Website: apple
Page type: address-validator
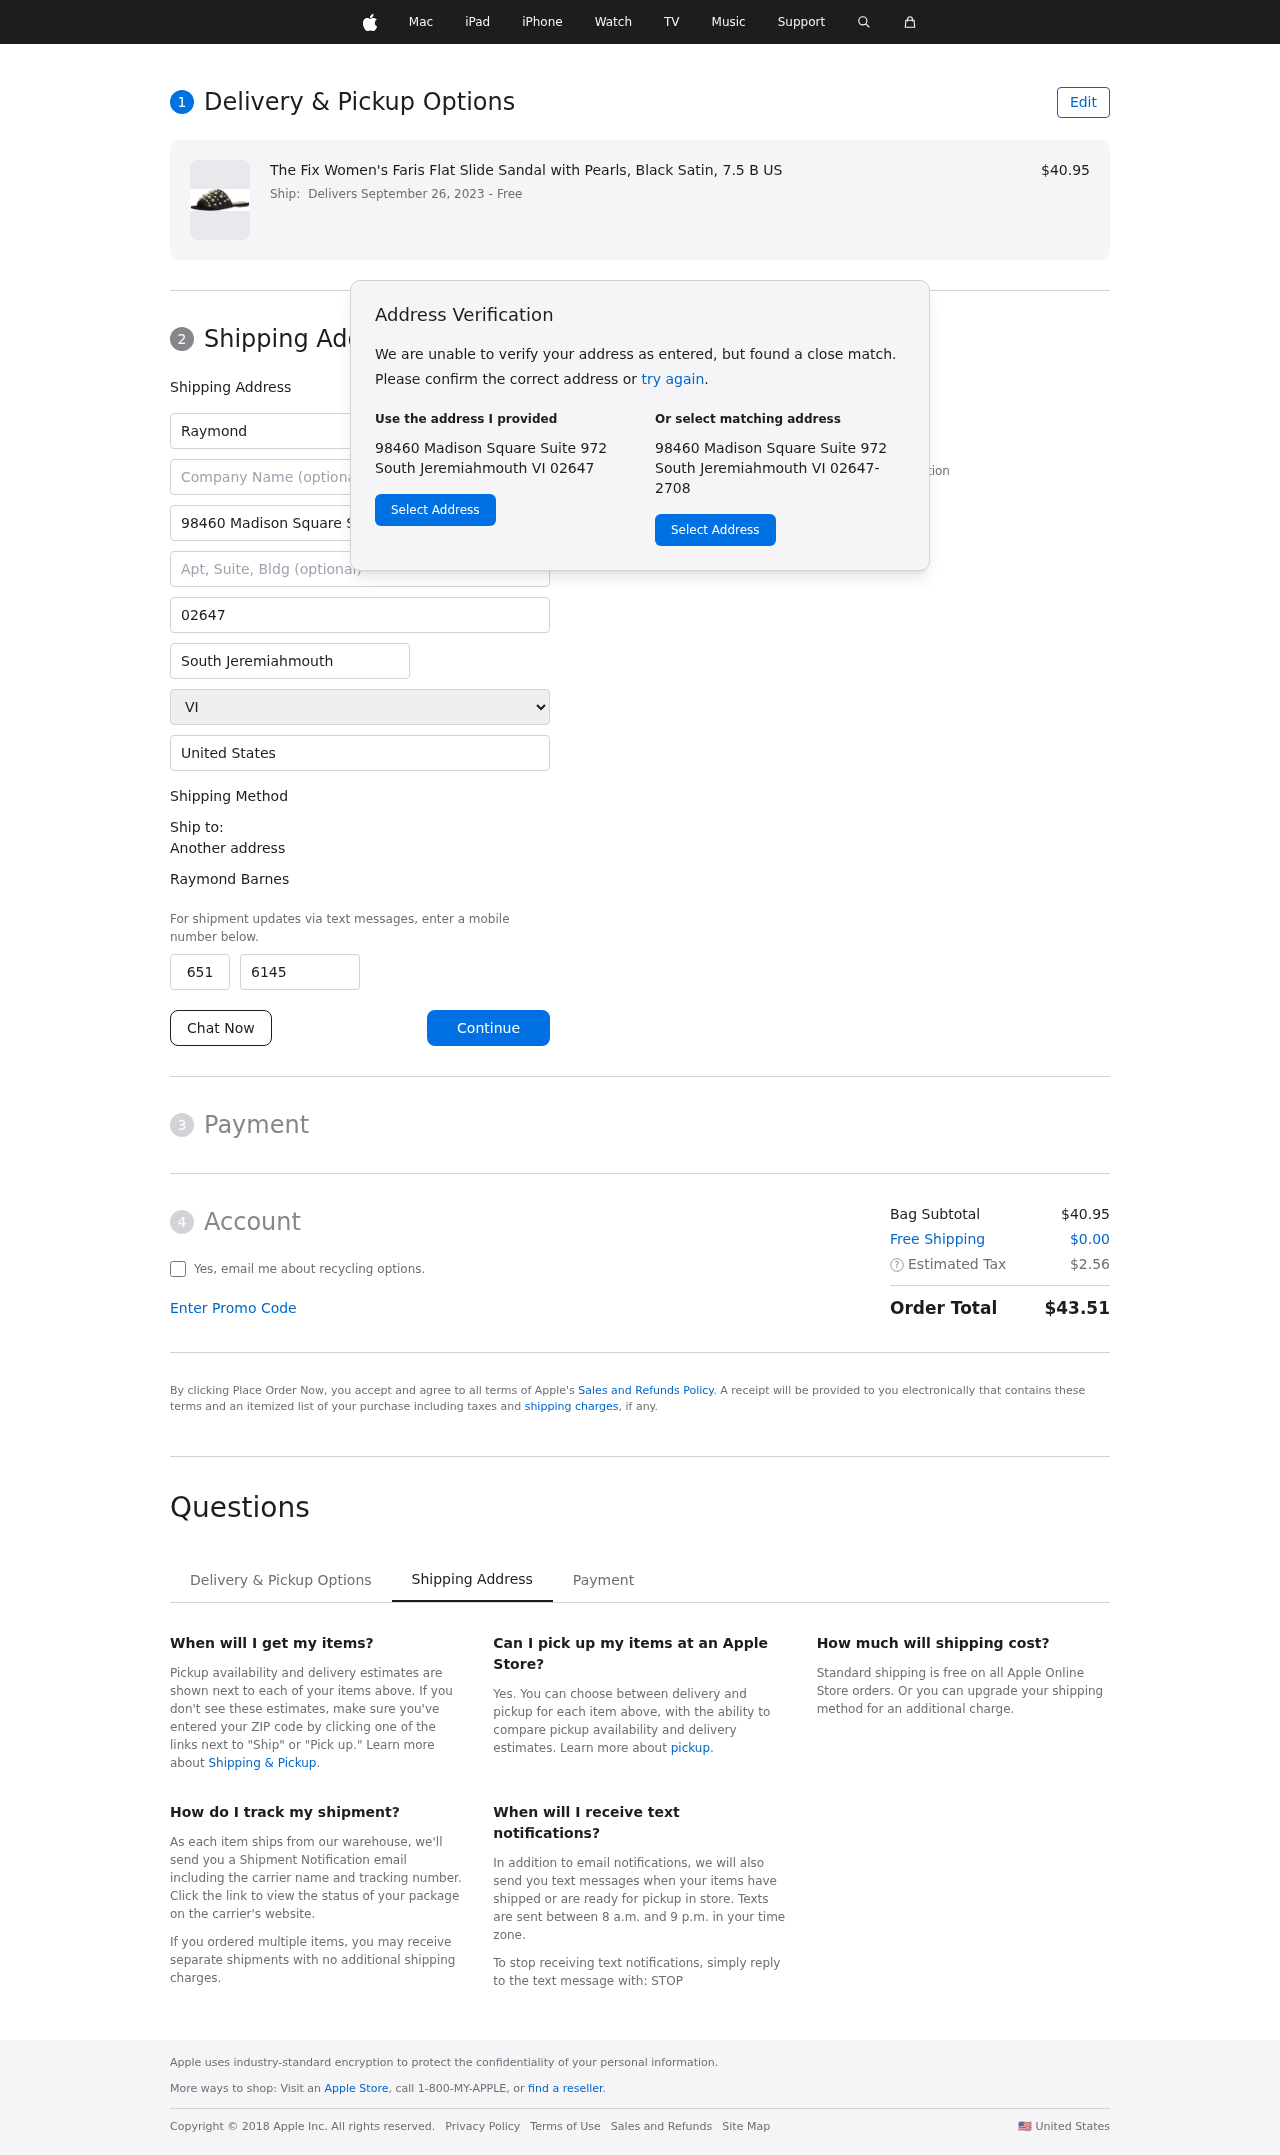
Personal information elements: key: PII_CITY
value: South Jeremiahmouth
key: PII_COUNTRY
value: United States
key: PII_FIRSTNAME
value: Raymond
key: PII_FULLNAME
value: Raymond Barnes
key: PII_LASTNAME
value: Barnes
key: PII_PHONE_AREA
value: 651
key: PII_PHONE_SUFFIX
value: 6145
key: PII_POSTCODE
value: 02647
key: PII_STATE
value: VI
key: PII_STREET
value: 98460 Madison Square Suite 972
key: PII_CITY_STATE_ZIP
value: South Jeremiahmouth VI 02647
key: PII_STATE_ABBR
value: VI
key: PII_POSTCODE_FULL
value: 02647
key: PII_POSTCODE_NUMERIC
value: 2647
Product elements: key: PRODUCT1_NAME
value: The Fix Women's Faris Flat Slide Sandal with Pearls, Black Satin, 7.5 B US
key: PRODUCT1_PRICE
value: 40.95
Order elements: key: ORDER_DELIVERY_DATE
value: Delivers September 26, 2023
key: ORDER_SUBTOTAL
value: $40.95
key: ORDER_SHIPPING_COST
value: $0.00
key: ORDER_TAX
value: $2.56
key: ORDER_TOTAL
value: $43.51